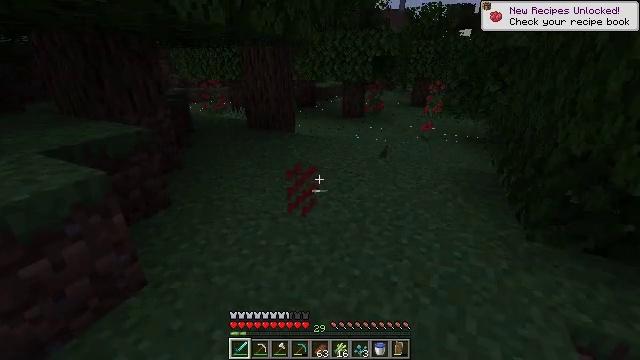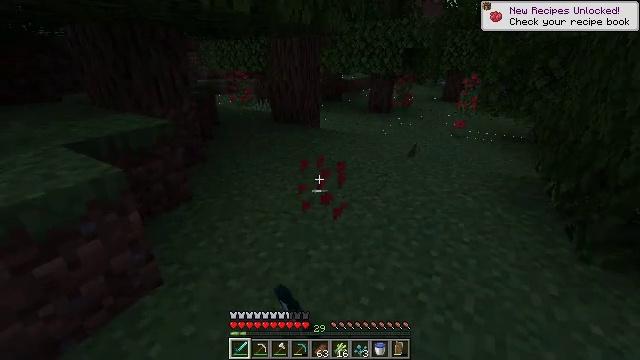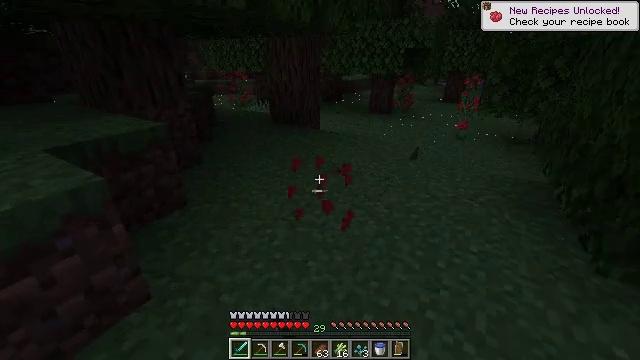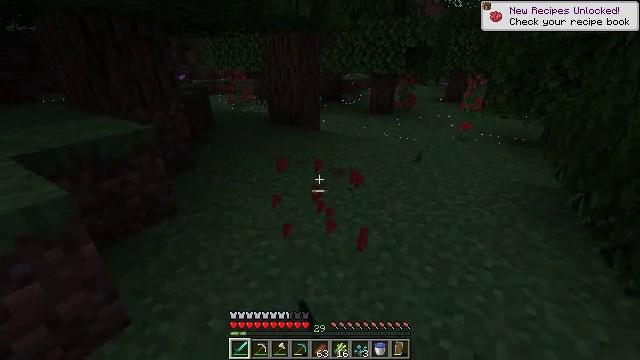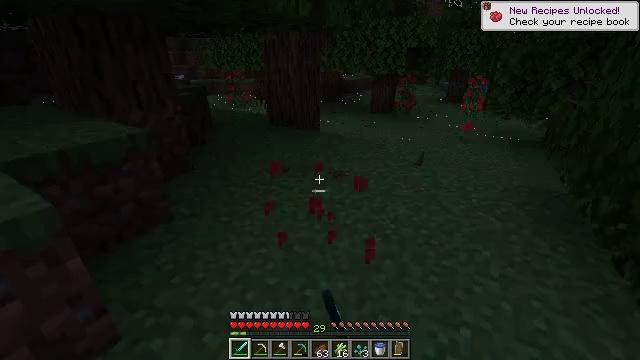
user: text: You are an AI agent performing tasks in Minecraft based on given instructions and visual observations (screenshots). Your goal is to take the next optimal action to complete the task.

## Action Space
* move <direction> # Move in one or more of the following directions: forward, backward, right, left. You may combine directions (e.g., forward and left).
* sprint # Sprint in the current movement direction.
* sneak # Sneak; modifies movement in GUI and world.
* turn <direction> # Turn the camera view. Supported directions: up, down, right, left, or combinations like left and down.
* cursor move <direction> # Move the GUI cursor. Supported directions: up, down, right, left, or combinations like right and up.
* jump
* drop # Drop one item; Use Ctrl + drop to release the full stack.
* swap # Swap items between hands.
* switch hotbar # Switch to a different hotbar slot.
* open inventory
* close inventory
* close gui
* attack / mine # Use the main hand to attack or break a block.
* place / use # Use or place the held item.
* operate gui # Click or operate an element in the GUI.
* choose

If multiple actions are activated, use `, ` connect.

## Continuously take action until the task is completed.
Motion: motion action
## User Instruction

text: Break the poppy plant.
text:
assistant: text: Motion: move forward, turn left and down, attack / mine
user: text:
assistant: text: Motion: move forward, attack / mine
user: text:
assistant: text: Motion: move forward, attack / mine
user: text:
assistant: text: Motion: move forward, attack / mine
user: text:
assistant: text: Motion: attack / mine